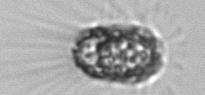
Label: Corethron_hystrix